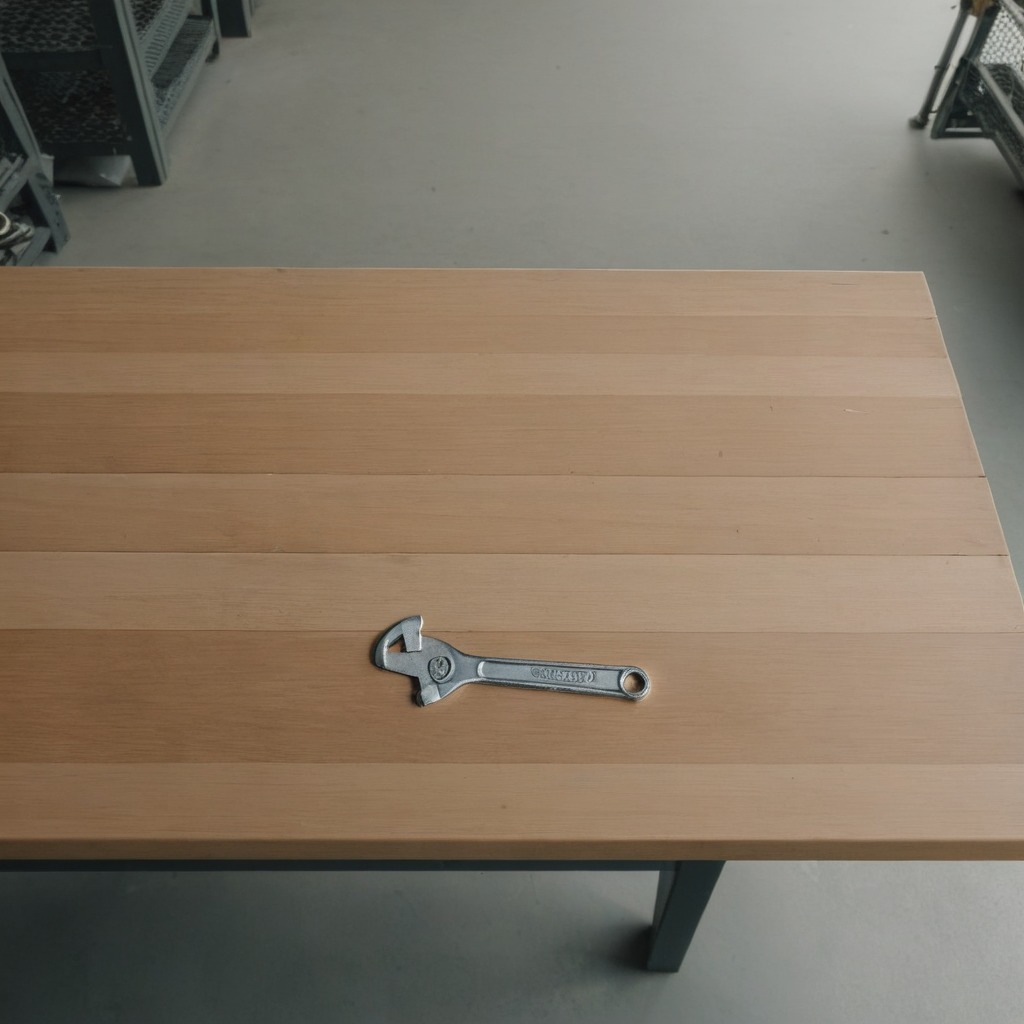
An wrench is lying on the workbench inside a coastal fishing gear workshop.